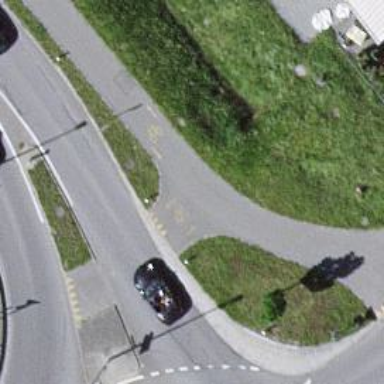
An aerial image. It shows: Unmarked crossing with pedestrian island.